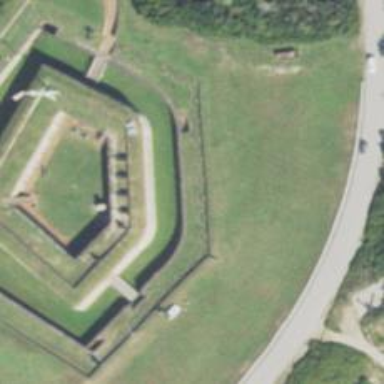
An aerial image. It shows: Historic cannon.